Interaction volume radius: 5 \u00c5
Interaction volume height: 10 \u00c5
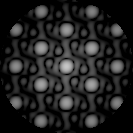
Disorder parameter: 0.01552